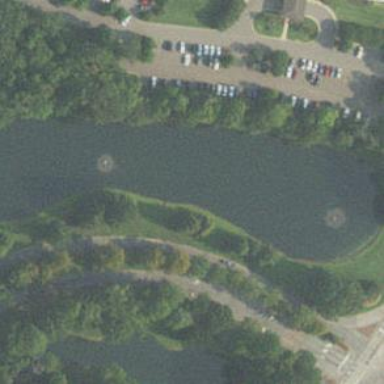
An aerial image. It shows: Pond with natural water.